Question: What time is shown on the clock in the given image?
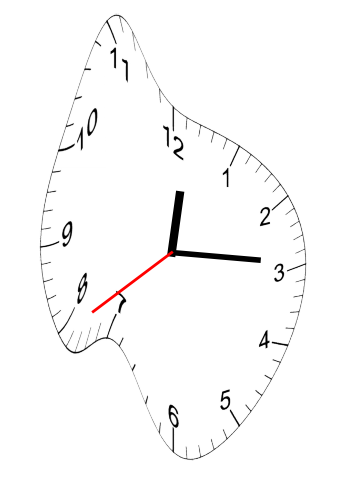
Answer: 12:14:39